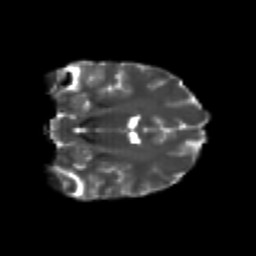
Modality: T2w
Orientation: coronal
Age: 18
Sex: female
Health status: healthy
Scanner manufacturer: philips
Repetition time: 7.389 s
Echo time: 0.08599 s